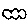
Label: cloud